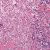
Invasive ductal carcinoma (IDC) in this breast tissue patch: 1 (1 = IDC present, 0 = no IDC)